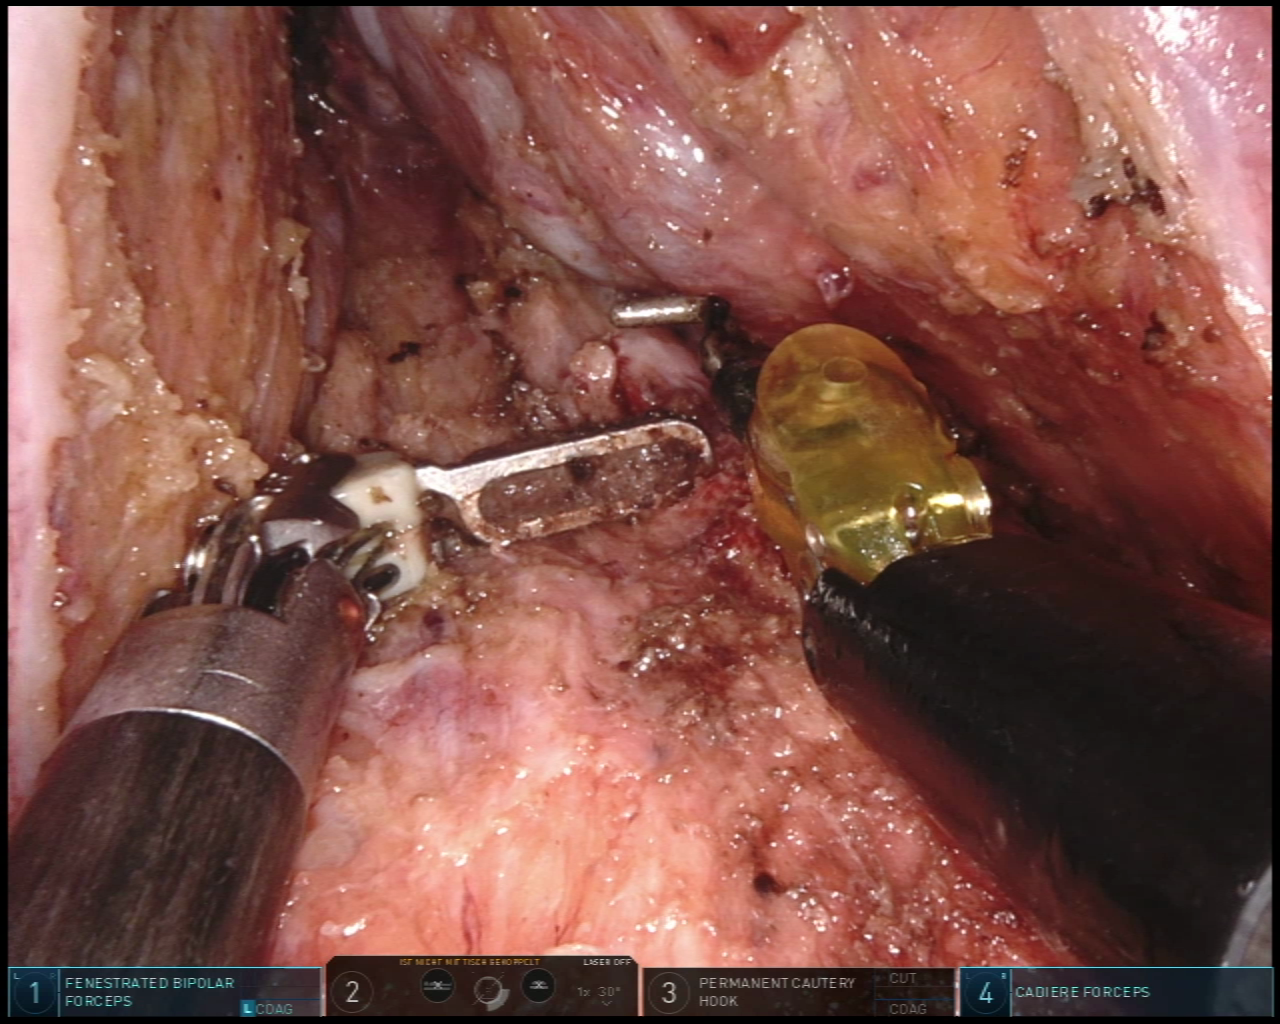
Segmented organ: vesicular_glands
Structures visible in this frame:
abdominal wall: no
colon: no
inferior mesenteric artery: no
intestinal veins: no
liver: no
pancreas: no
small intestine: no
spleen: no
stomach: no
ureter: no
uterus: no
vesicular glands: yes